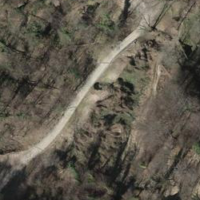
EUNIS habitat code: 44
Species observed at this site:
Impatiens balfourii